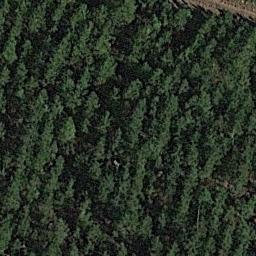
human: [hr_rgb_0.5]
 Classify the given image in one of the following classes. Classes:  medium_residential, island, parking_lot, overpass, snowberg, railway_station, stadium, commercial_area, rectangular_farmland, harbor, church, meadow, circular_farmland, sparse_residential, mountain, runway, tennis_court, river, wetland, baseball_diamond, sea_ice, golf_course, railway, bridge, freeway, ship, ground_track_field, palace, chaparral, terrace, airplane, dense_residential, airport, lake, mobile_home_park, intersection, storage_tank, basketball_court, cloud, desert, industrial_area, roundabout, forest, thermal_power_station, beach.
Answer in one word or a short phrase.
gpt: forest